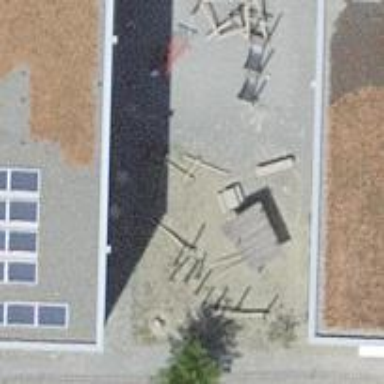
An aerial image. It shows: Playground area for leisure activities on the land.